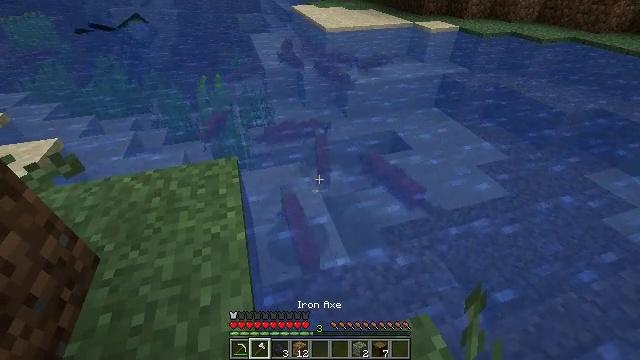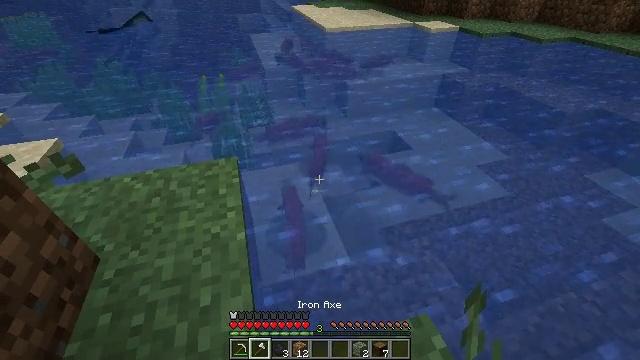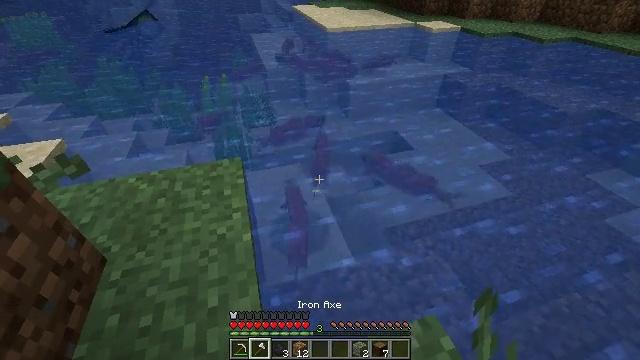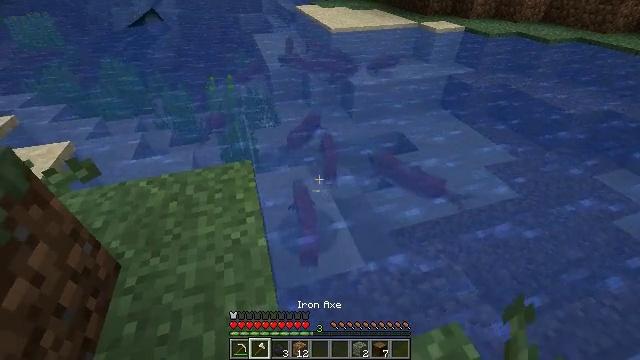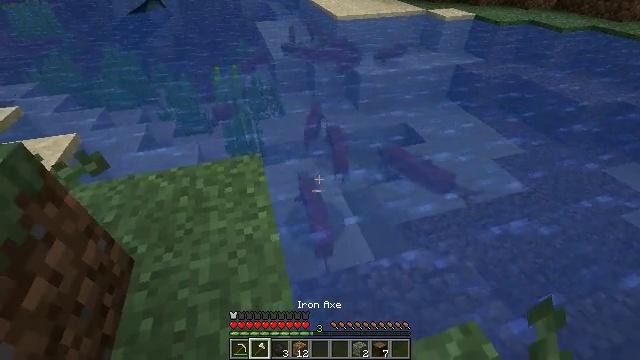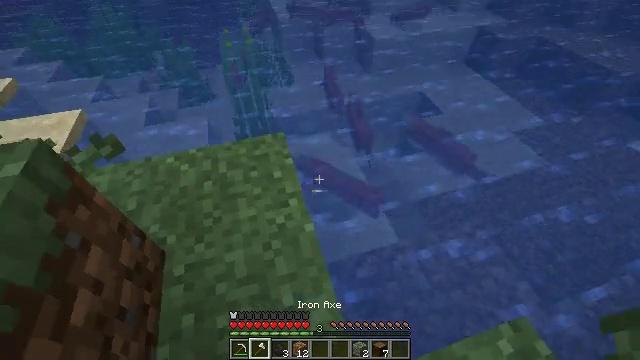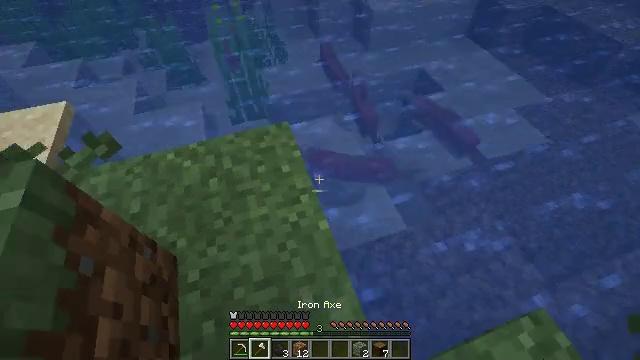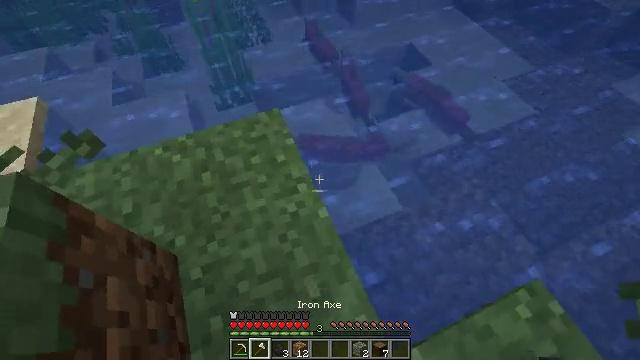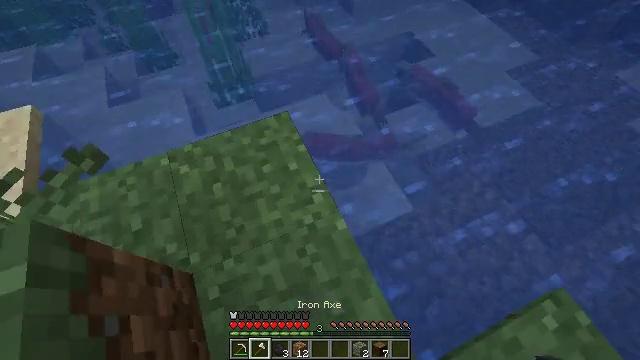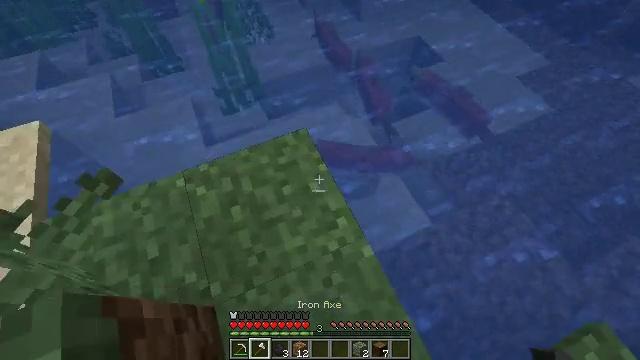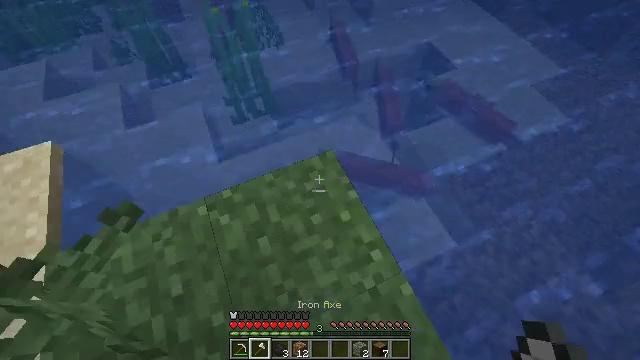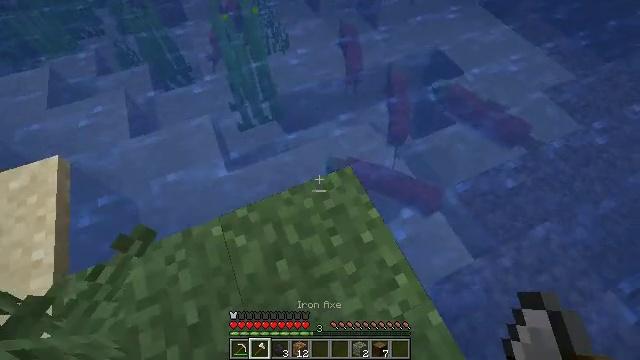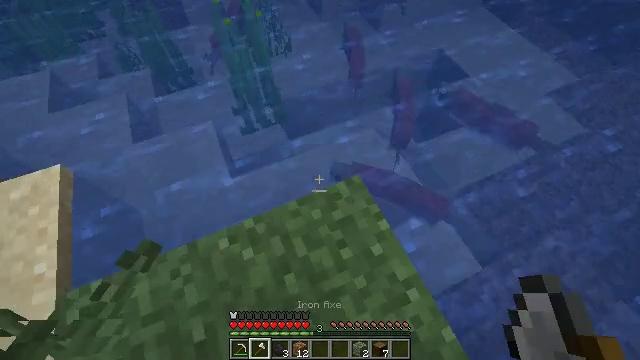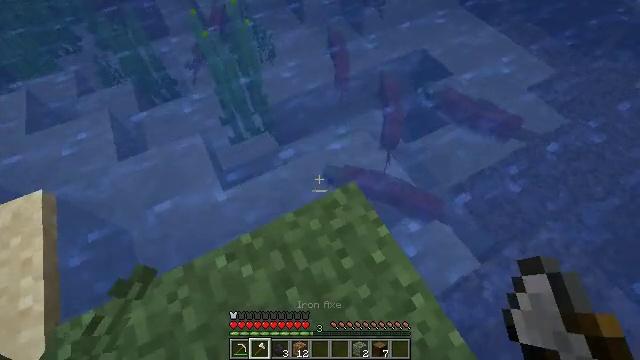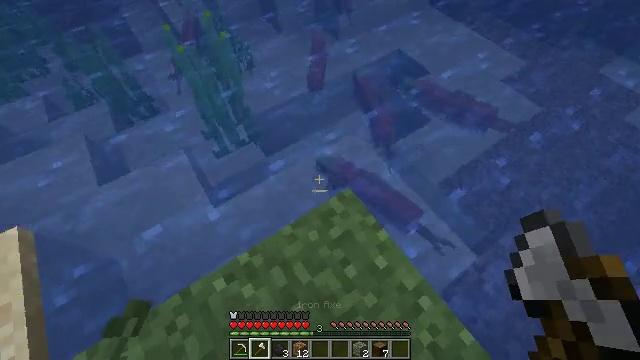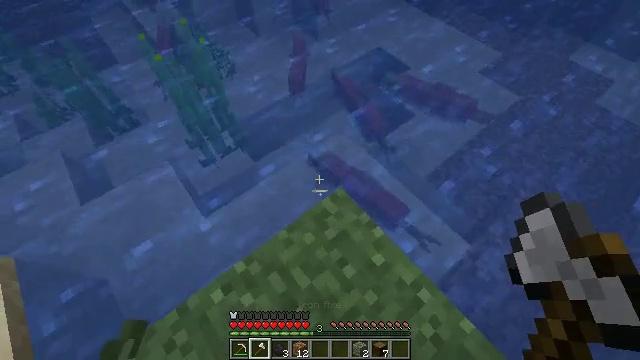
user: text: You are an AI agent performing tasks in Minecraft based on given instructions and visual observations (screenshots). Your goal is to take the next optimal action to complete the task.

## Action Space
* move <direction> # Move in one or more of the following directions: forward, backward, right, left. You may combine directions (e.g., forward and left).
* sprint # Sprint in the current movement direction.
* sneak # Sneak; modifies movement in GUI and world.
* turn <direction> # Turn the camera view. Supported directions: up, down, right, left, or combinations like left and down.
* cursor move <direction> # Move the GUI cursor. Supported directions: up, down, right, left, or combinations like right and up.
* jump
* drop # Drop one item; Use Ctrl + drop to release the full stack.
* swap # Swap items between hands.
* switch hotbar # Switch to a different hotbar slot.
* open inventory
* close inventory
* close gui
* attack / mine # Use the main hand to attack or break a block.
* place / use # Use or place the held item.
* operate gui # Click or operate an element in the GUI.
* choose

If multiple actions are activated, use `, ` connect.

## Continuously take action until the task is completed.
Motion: motion action
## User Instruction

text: Hunt a salmon.
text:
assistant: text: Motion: no_op
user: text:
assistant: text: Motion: move left
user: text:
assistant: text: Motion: move forward and move left
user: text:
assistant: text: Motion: move forward and move left, turn down
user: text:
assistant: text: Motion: move forward and move left, turn down
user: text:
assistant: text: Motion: move forward and move left, turn right and down
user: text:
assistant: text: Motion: move forward and move left, turn right and down
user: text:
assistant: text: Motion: move forward and move left, turn right and down
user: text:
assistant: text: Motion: move forward and move left
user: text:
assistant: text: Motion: move forward and move left
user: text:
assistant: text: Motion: move forward and move left
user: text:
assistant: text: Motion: no_op
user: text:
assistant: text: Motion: turn right
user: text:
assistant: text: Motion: turn right
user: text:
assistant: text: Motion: turn right
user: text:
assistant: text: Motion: turn right and down
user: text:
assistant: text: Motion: move forward
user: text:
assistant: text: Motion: move forward, turn right
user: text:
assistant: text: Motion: move forward, turn right
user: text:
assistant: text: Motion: move forward, turn right and down
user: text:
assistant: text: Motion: turn right
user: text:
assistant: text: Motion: no_op
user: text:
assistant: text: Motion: no_op
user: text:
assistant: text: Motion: no_op
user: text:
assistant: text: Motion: no_op
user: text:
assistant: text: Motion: no_op
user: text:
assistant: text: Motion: attack / mine
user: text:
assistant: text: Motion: attack / mine
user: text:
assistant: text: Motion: no_op
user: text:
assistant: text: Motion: no_op